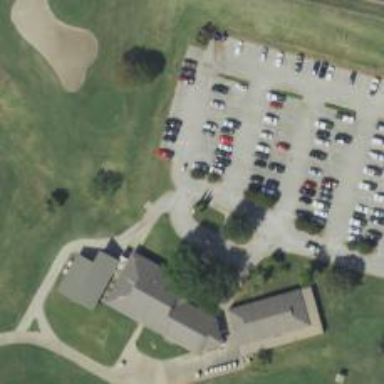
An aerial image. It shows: Service road designated as golf cart path.